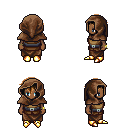
a pixel art fantasy rpg character, female body template, human, dark skin, leather chest armor, robe skirt, brown short bangs hairstyle, cloth hood, bracelets, gold boots, four views (front, back, left, right), 2x2 character sprite sheet, small pixel art, hard edges, no anti-aliasing